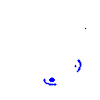
Particle: pion